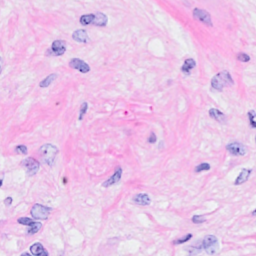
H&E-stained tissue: Breast